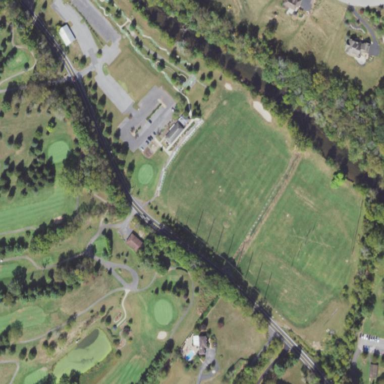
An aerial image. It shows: Grassy area designated for driving range golf.